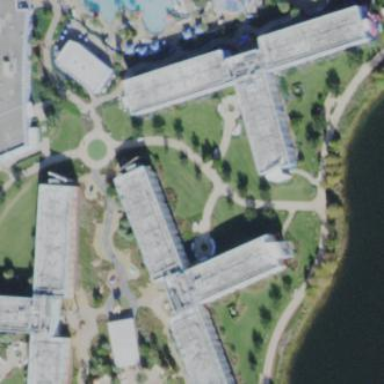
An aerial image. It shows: Hotel building.